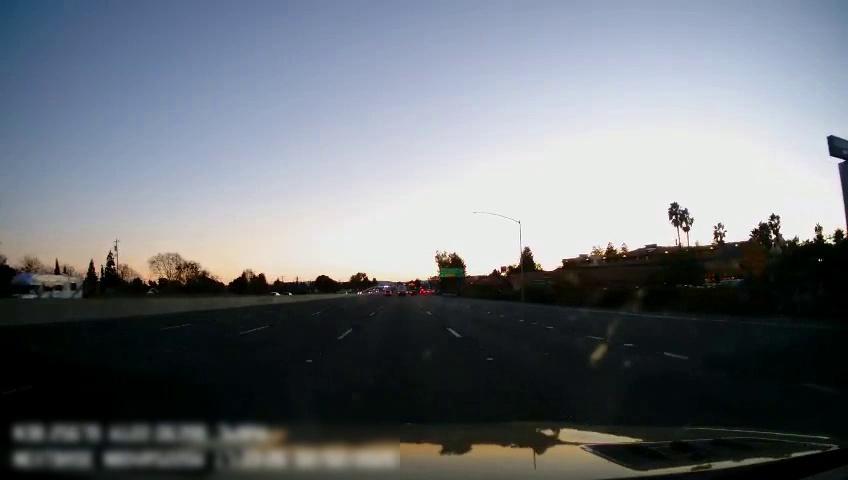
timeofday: Day
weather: Sunny
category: Drivable Space
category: Vehicles | Van
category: Vehicles | Van
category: Vehicles | Car
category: Vehicles | Car
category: Lanes | Current Lane
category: Lanes | Alternate Lane
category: Lanes | Alternate Lane
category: Lanes | Current Lane
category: Lanes | Alternate Lane
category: Lanes | Alternate Lane
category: Traffic | Signs